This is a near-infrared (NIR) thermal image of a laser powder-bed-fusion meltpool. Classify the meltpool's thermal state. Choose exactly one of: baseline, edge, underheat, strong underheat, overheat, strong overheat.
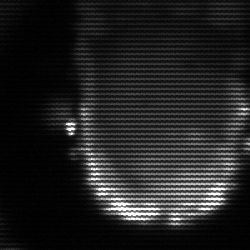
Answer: baseline